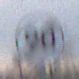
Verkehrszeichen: EndeGeschwindigkeit90
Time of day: MorningAfternoon
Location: Outdoor (Suburban)
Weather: Overcast
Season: NotSpecified
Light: Natural